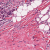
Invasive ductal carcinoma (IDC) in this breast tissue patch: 0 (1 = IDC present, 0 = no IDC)